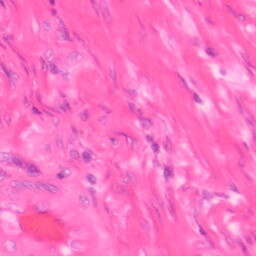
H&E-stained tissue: Colon